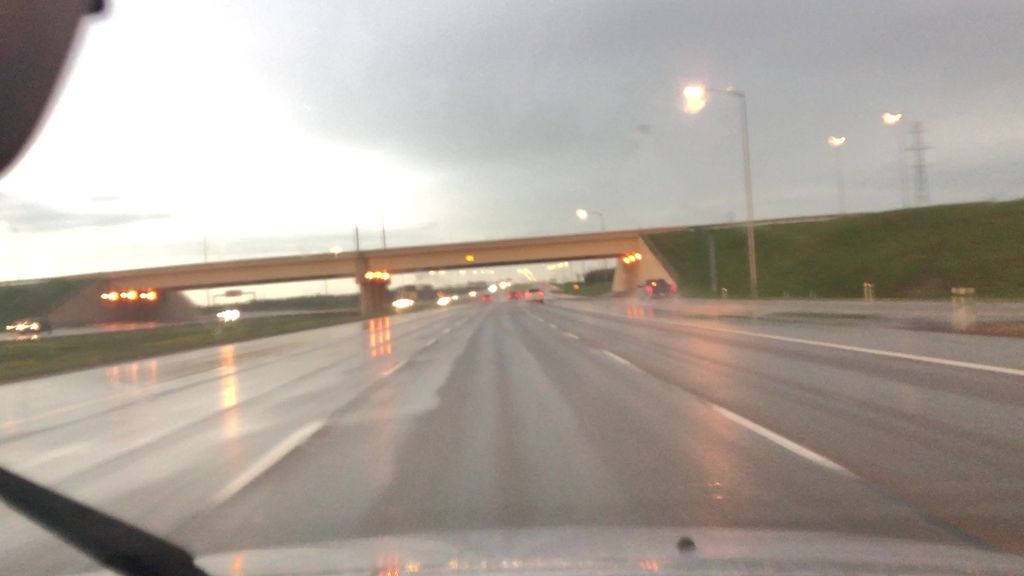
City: edmonton